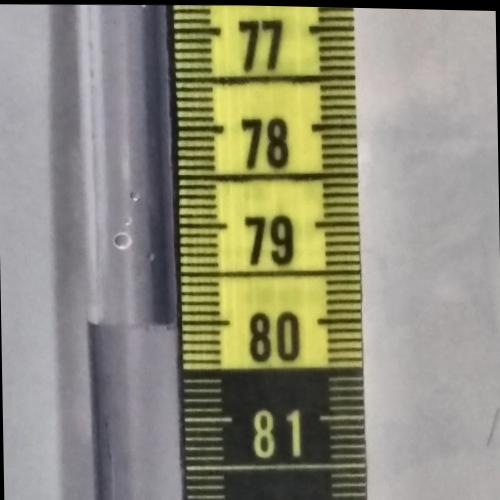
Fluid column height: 80.0 cm